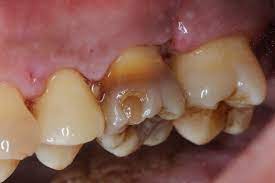
Condition: Tooth Discoloration